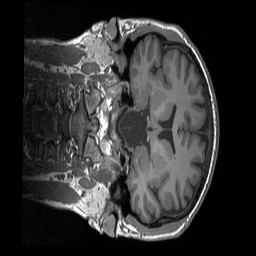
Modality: T1w
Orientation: coronal
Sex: male
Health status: ill
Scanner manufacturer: siemens
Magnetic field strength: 3 T
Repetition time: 1.66 s
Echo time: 0.00254 s